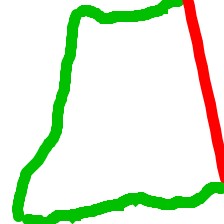
Shape: trapezoid